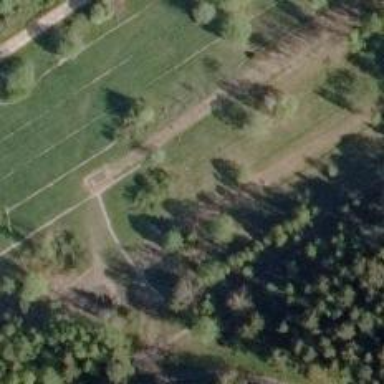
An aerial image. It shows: Path for disc golf with hole.